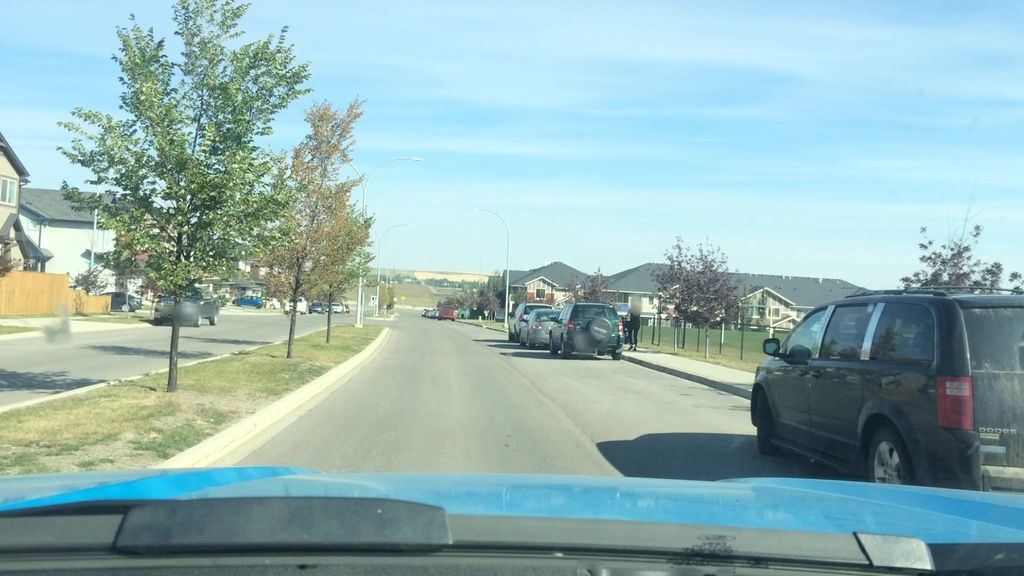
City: calgary